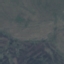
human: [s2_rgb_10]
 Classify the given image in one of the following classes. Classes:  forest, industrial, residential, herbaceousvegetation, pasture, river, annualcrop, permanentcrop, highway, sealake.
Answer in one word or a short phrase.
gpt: HerbaceousVegetation